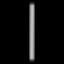
Label: line